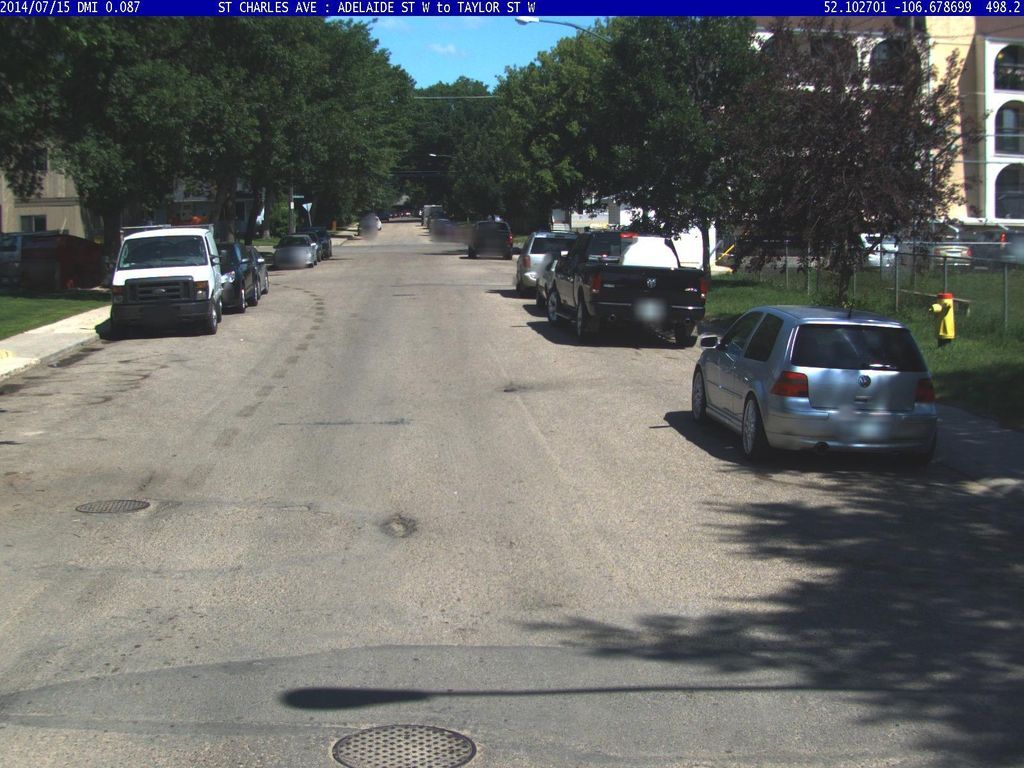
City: saskatoon